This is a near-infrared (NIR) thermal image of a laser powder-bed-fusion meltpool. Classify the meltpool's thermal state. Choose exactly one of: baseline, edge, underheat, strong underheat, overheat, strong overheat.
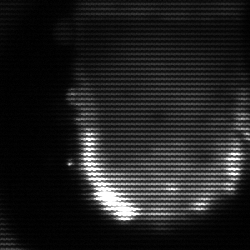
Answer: baseline